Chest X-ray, AP view. Patient: 75 years old, sex M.
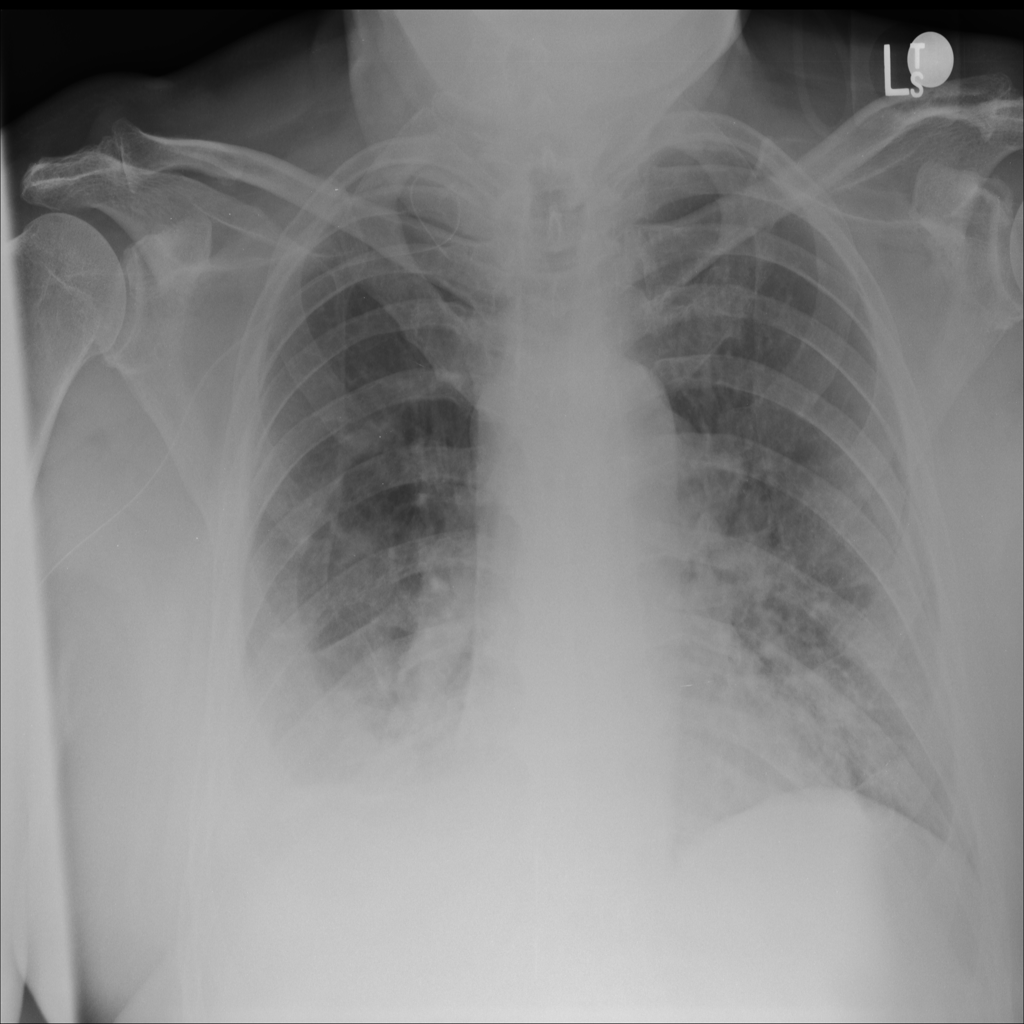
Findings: Effusion